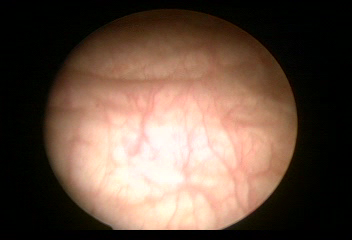
Modality: WLC
Class: Normal mucosa
Bladder cancer association: No